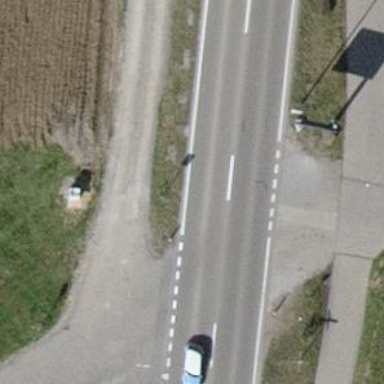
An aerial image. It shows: Secondary road with asphalt surface and sidewalks on both sides.